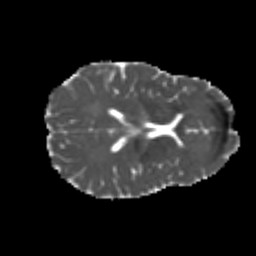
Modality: MD
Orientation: axial
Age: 22
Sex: female
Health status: healthy
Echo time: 0.074 s